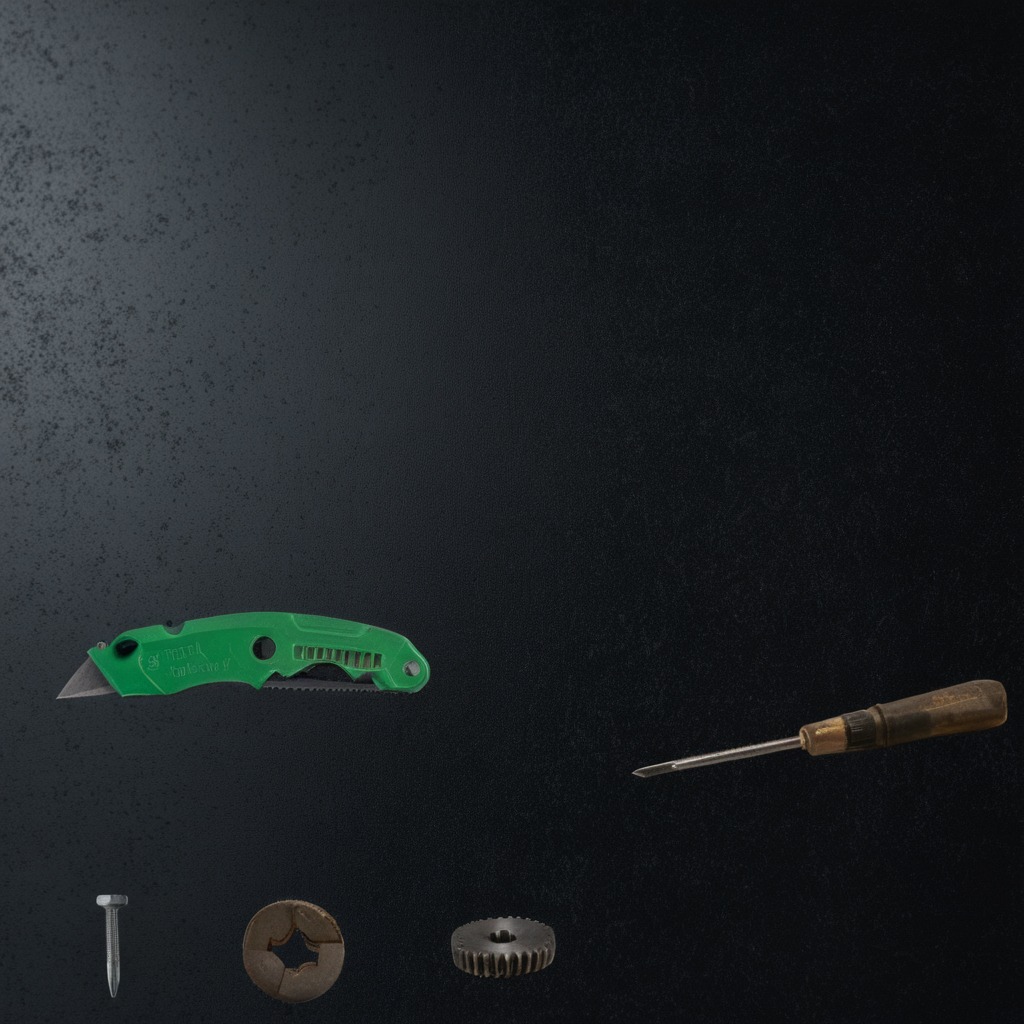
A steel gear with teeth, a utility knife, a metal machine screw, an iron nail, and a screwdriver are lying on the granite tabletop.